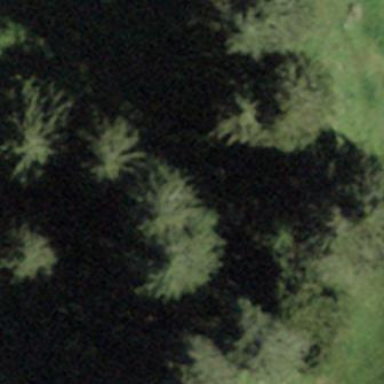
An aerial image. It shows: Forest area.